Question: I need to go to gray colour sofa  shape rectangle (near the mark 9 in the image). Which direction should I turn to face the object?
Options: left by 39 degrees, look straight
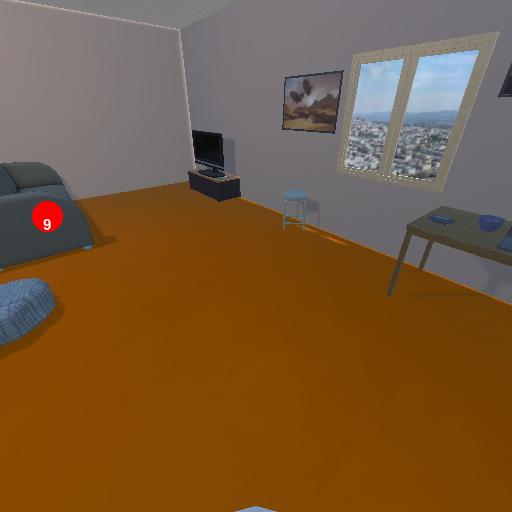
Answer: left by 39 degrees